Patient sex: F
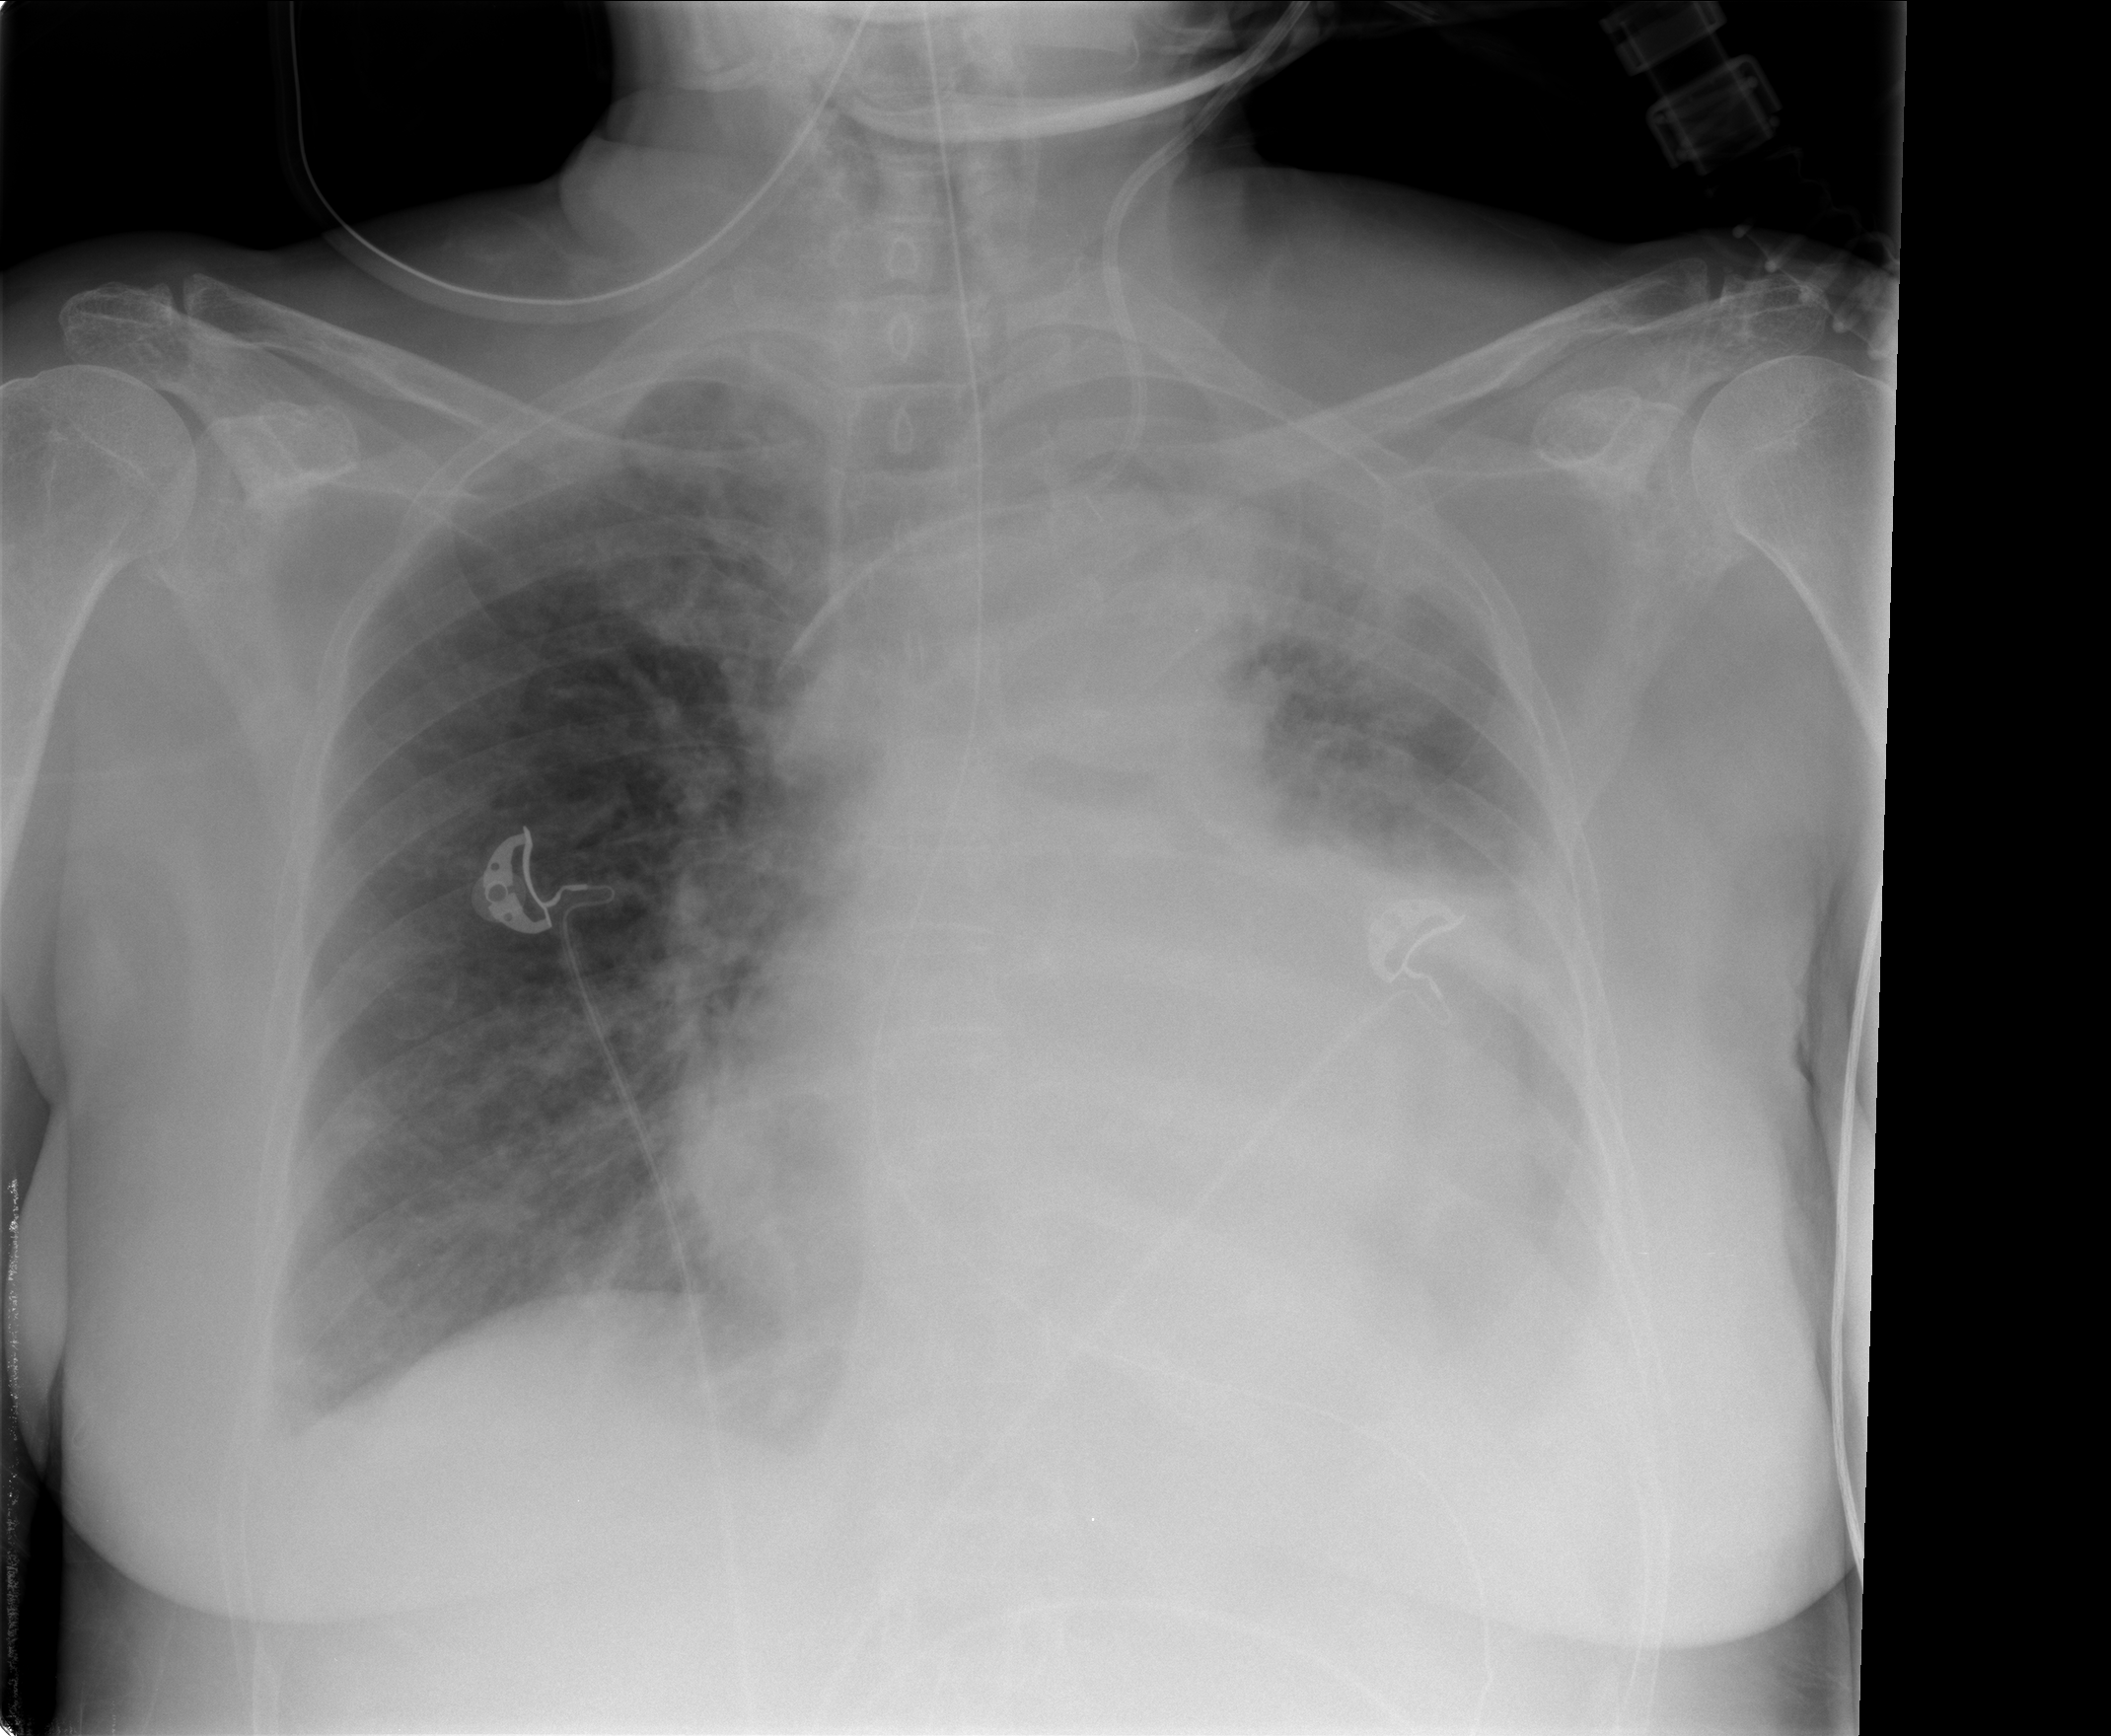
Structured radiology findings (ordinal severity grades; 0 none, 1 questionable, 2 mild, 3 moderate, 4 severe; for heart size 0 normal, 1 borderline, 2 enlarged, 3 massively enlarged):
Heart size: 2
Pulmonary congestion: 2
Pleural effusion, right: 2
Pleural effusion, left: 3
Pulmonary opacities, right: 2
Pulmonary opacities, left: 2
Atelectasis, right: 2
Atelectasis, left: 3